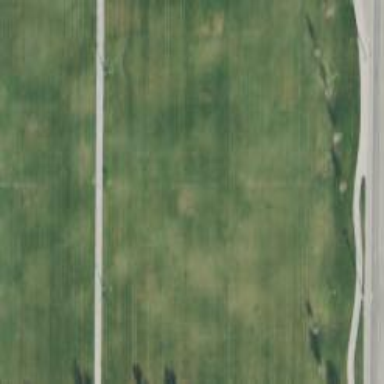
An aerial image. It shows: Grass pitch used for soccer.